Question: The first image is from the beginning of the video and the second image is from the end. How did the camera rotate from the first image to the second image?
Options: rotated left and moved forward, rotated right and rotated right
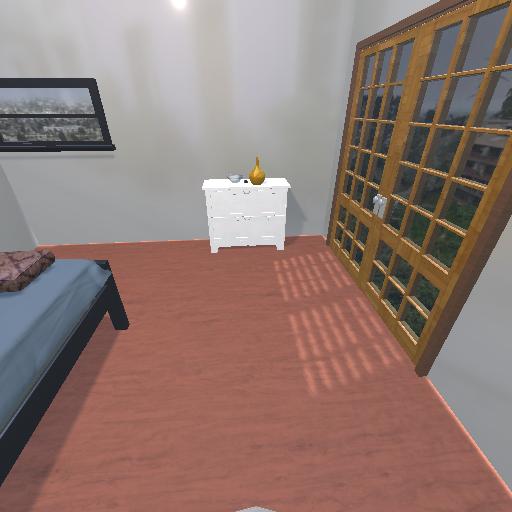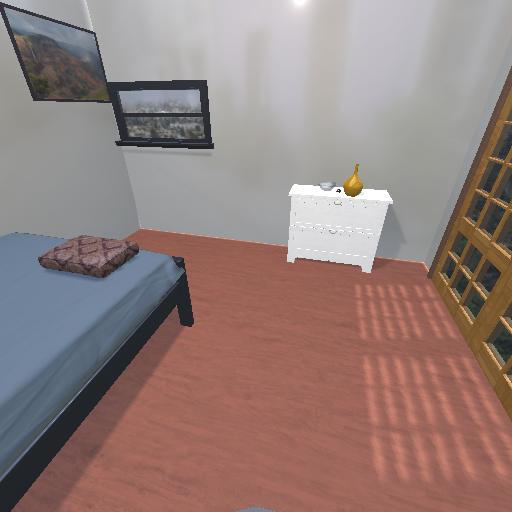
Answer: rotated left and moved forward